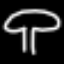
Label: mushroom